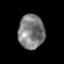
Tissue: prostate
Cell type: T cells
Senescence score: 0.2655
Nuclear area (px): 869
Mean DAPI intensity: 126.128